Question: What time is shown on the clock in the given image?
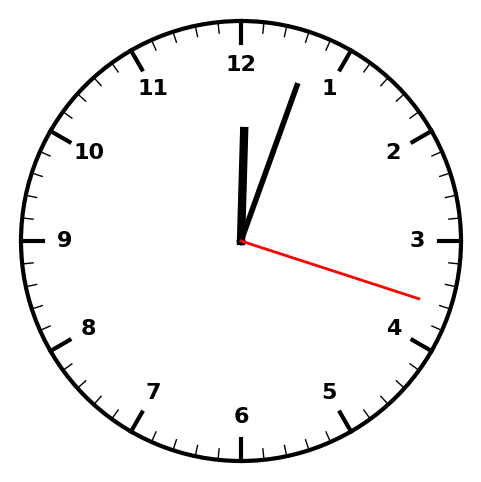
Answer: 12:03:18